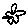
Label: flower